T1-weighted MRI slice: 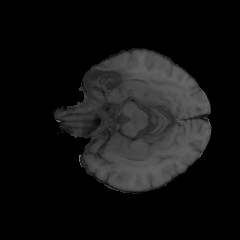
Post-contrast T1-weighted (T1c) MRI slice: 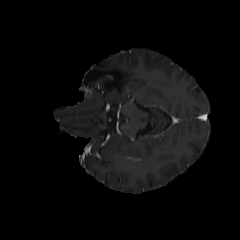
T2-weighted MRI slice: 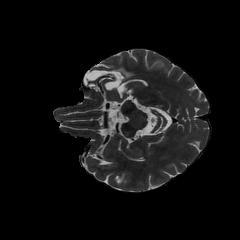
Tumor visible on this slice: no